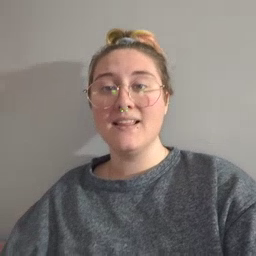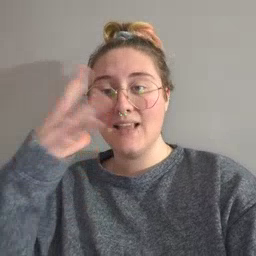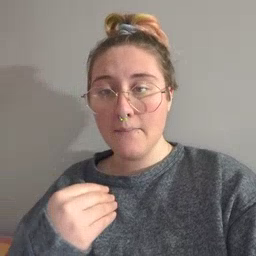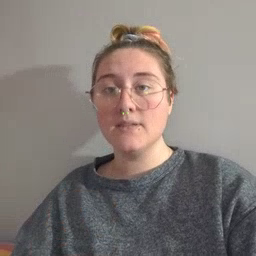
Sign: nap